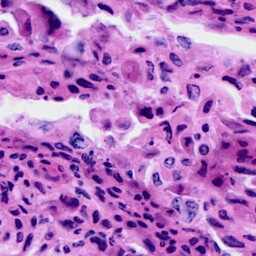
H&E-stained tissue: Cervix